Question: I'm trying to show images in the specific folder using default Android Gallery. I found only <URL>. I have simplified that code and now it's much clear:
'''
public class ScanActivity extends Activity implements MediaScannerConnectionClient {
private static final String SCAN_DIR = Environment.getExternalStorageDirectory() + File.separator + "MyFolder" + File.separator;
private static final String FILE_TYPE="image/*";
private String scanPath;
private MediaScannerConnection conn;
@Override
public void onCreate(Bundle savedInstanceState)
{
super.onCreate(savedInstanceState);
setContentView(R.layout.main);
scanPath = SCAN_DIR + new File(SCAN_DIR).list()[0];
conn = new MediaScannerConnection(getApplicationContext(), this);
conn.connect();
}
@Override
public void onMediaScannerConnected()
{
conn.scanFile(scanPath, FILE_TYPE);
}
@Override
public void onScanCompleted(String path, Uri uri)
{
try
{
if (uri != null)
{
//uri = content://media/external/images/media/11271
Intent intent = new Intent(Intent.ACTION_VIEW);
intent.setDataAndType(uri, FILE_TYPE);
startActivity(intent);
}
}
finally
{
conn.disconnect();
conn = null;
}
}
}
'''
On it works OK - the gallery opens all images in 'MyFolder' directory, but on I see just black screen (see the screenshot below). Of course scanned folder contains photos on both devices.

The logcat output:
'''
11-03 18:31:31.872: W/DataManager(12540): exception in creating media object: /local/image/item/11271
11-03 18:31:31.872: W/DataManager(12540): java.lang.RuntimeException: cannot find data for: /local/image/item/11271
11-03 18:31:31.872: W/DataManager(12540): at com.android.gallery3d.data.LocalImage.<init>(LocalImage.java:104)
11-03 18:31:31.872: W/DataManager(12540): at com.android.gallery3d.data.LocalSource.createMediaObject(LocalSource.java:106)
11-03 18:31:31.872: W/DataManager(12540): at com.android.gallery3d.data.DataManager.getMediaObject(DataManager.java:165)
11-03 18:31:31.872: W/DataManager(12540): at com.android.gallery3d.data.LocalSource.getDefaultSetOf(LocalSource.java:183)
11-03 18:31:31.872: W/DataManager(12540): at com.android.gallery3d.data.DataManager.getDefaultSetOf(DataManager.java:261)
11-03 18:31:31.872: W/DataManager(12540): at com.android.gallery3d.app.Gallery.startViewAction(Gallery.java:198)
11-03 18:31:31.872: W/DataManager(12540): at com.android.gallery3d.app.Gallery.initializeByIntent(Gallery.java:91)
11-03 18:31:31.872: W/DataManager(12540): at com.android.gallery3d.app.Gallery.onCreate(Gallery.java:68)
11-03 18:31:31.872: W/DataManager(12540): at android.app.Activity.performCreate(Activity.java:5008)
11-03 18:31:31.872: W/DataManager(12540): at android.app.Instrumentation.callActivityOnCreate(Instrumentation.java:1079)
11-03 18:31:31.872: W/DataManager(12540): at android.app.ActivityThread.performLaunchActivity(ActivityThread.java:2140)
11-03 18:31:31.872: W/DataManager(12540): at android.app.ActivityThread.handleLaunchActivity(ActivityThread.java:2211)
11-03 18:31:31.872: W/DataManager(12540): at android.app.ActivityThread.access$600(ActivityThread.java:143)
11-03 18:31:31.872: W/DataManager(12540): at android.app.ActivityThread$H.handleMessage(ActivityThread.java:1209)
11-03 18:31:31.872: W/DataManager(12540): at android.os.Handler.dispatchMessage(Handler.java:99)
11-03 18:31:31.872: W/DataManager(12540): at android.os.Looper.loop(Looper.java:137)
11-03 18:31:31.872: W/DataManager(12540): at android.app.ActivityThread.main(ActivityThread.java:4965)
11-03 18:31:31.872: W/DataManager(12540): at java.lang.reflect.Method.invokeNative(Native Method)
11-03 18:31:31.872: W/DataManager(12540): at java.lang.reflect.Method.invoke(Method.java:511)
11-03 18:31:31.872: W/DataManager(12540): at com.android.internal.os.ZygoteInit$MethodAndArgsCaller.run(ZygoteInit.java:791)
11-03 18:31:31.872: W/DataManager(12540): at com.android.internal.os.ZygoteInit.main(ZygoteInit.java:558)
11-03 18:31:31.872: W/DataManager(12540): at dalvik.system.NativeStart.main(Native Method)
11-03 18:31:31.872: V/StateManager(12540): startState class com.android.gallery3d.app.PhotoPage
11-03 18:31:31.911: V/NFC(12540): this device does not have NFC support
11-03 18:31:32.044: W/DecodeService(12540): java.lang.NullPointerException
11-03 18:31:32.044: W/DecodeService(12540): at java.io.File.fixSlashes(File.java:185)
11-03 18:31:32.044: W/DecodeService(12540): at java.io.File.<init>(File.java:134)
11-03 18:31:32.044: W/DecodeService(12540): at java.io.FileInputStream.<init>(FileInputStream.java:105)
11-03 18:31:32.044: W/DecodeService(12540): at com.android.gallery3d.data.DecodeUtils.decodeThumbnail(DecodeUtils.java:92)
11-03 18:31:32.044: W/DecodeService(12540): at com.android.gallery3d.data.LocalImage$LocalImageRequest.onDecodeOriginal(LocalImage.java:188)
11-03 18:31:32.044: W/DecodeService(12540): at com.android.gallery3d.data.ImageCacheRequest.run(ImageCacheRequest.java:74)
11-03 18:31:32.044: W/DecodeService(12540): at com.android.gallery3d.data.LocalImage$LocalImageRequest.run(LocalImage.java:154)
11-03 18:31:32.044: W/DecodeService(12540): at com.android.gallery3d.data.ImageCacheRequest.run(ImageCacheRequest.java:28)
11-03 18:31:32.044: W/DecodeService(12540): at com.android.gallery3d.util.ThreadPool$Worker.run(ThreadPool.java:124)
11-03 18:31:32.044: W/DecodeService(12540): at java.util.concurrent.ThreadPoolExecutor.runWorker(ThreadPoolExecutor.java:1076)
11-03 18:31:32.044: W/DecodeService(12540): at java.util.concurrent.ThreadPoolExecutor$Worker.run(ThreadPoolExecutor.java:569)
11-03 18:31:32.044: W/DecodeService(12540): at java.lang.Thread.run(Thread.java:856)
11-03 18:31:32.044: W/DecodeService(12540): at com.android.gallery3d.util.PriorityThreadFactory$1.run(PriorityThreadFactory.java:43)
11-03 18:31:32.044: W/ImageCacheRequest(12540): decode orig failed /local/image/item/11271,THUMB
'''
I googled and found no information about this exception.
I'm really confused about this problem and don't know how to fix it. Does anyone have idea how to fix it? Thanks.
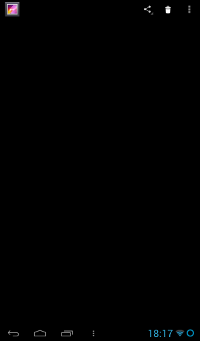
Answer: It seems that I found problem. Changing line
'''
conn.scanFile(scanPath, FILE_TYPE);
//what is ectualy equals to:
//conn.scanFile(scanPath, "image/*");
'''
to this line:
'''
conn.scanFile(scanPath, null);
'''
fixed a problem. I'm not sure but this seems to be an Android bug.